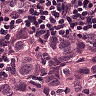
Metastatic tissue present: yes